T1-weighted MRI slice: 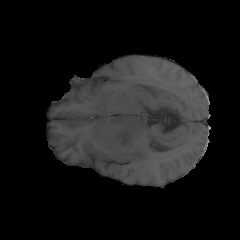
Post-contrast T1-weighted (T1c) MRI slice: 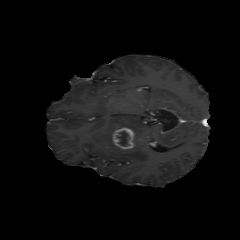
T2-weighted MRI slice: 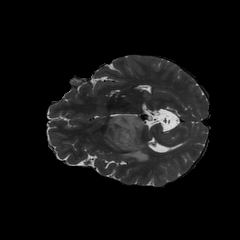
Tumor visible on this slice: yes